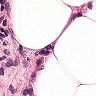
Metastatic tissue present: no